Aerial crown-view tile of a tropical tree (Barro Colorado Island, Panama), acquired 20250818:
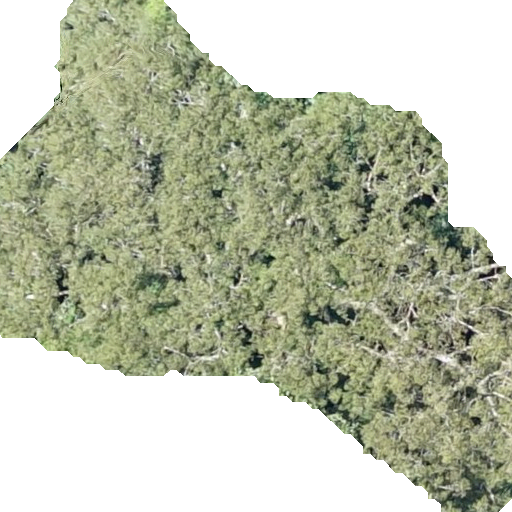
Species: Handroanthus guayacan
GBIF accepted scientific name: Handroanthus guayacan
Crown area: 263.16 m²